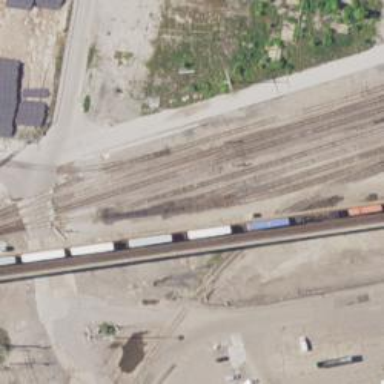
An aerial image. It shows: Railway siding with rails.